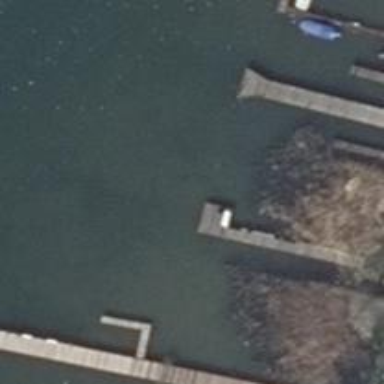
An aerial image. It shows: Man-made pier.